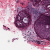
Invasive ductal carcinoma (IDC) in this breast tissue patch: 0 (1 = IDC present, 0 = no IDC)